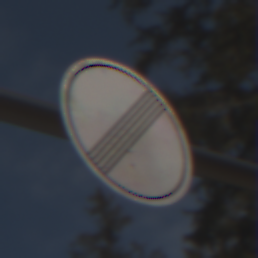
Verkehrszeichen: EndeSaemtlicherBegrenzungen
Umgebung: Outdoor, Nature
Tageszeit: Midday
Wetter: PartlyCloudy
Licht: Natural
Jahreszeit: NotSpecified
Kontrast: HighContrast